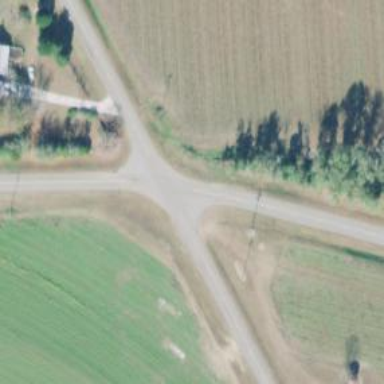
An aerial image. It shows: Road with stop sign.